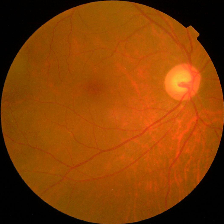
Diabetic retinopathy grade: No DR